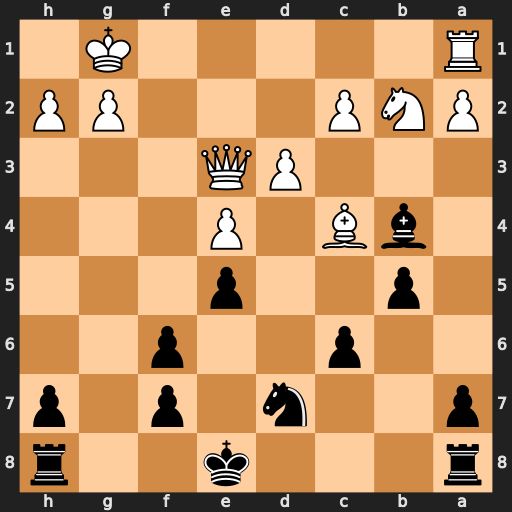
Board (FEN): r3k2r/p2n1p1p/2p2p2/1p2p3/1bB1P3/3PQ3/PNP3PP/R5K1
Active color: b
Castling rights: kq
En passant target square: -
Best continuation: Bc5 Qxc5 Nxc5